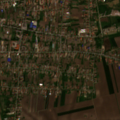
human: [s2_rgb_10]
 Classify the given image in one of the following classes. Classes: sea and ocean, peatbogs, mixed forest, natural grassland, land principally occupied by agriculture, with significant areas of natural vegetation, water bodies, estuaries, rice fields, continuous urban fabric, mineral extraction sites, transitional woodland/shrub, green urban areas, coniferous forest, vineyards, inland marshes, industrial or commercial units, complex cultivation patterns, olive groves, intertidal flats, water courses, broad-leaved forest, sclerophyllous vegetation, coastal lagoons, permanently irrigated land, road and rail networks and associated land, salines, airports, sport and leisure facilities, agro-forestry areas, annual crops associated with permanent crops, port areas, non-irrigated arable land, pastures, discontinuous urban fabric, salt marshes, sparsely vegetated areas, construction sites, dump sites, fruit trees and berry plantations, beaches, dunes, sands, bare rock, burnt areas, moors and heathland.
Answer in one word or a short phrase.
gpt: discontinuous urban fabric, non-irrigated arable land